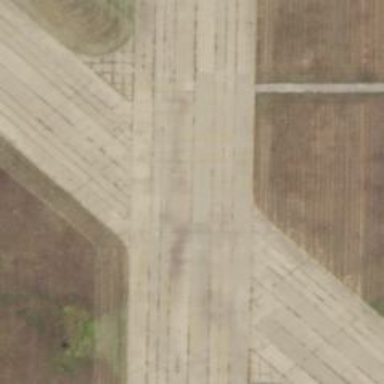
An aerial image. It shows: Abandoned airport.